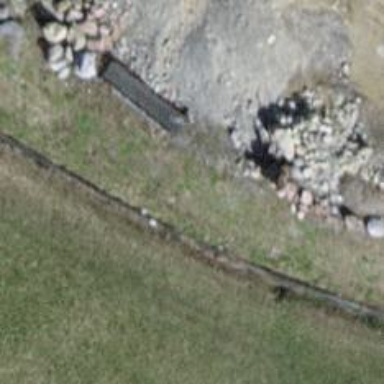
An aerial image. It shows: Ditch in the surroundings.